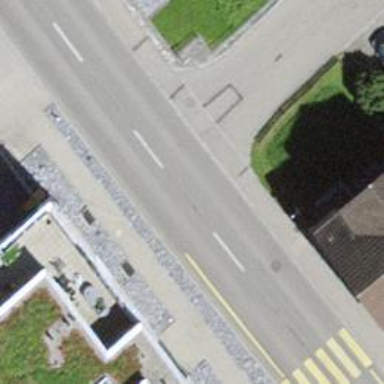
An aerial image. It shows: Tertiary road with asphalt surface.